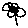
Label: flower